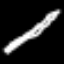
Label: pencil